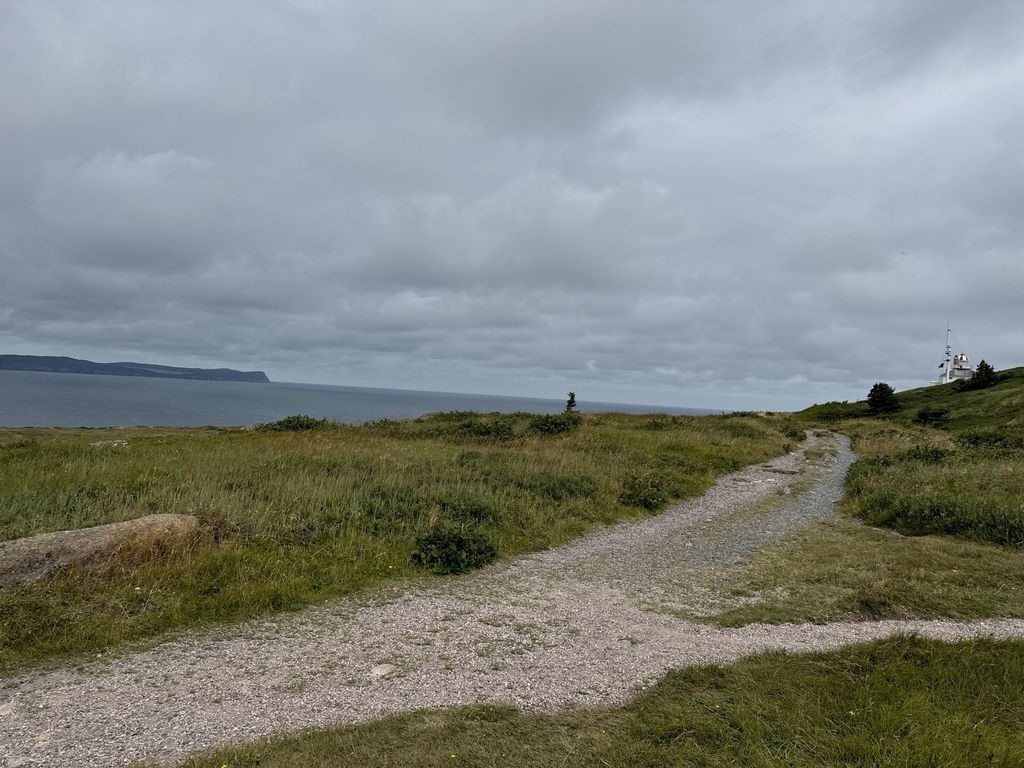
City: st_johns